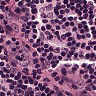
Metastatic tissue present: no